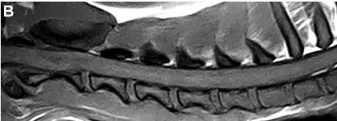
Magnetic resonance images of the cervical spinal cord and surrounding structures. T2W transverse plane at the level of C2 vertebral body.
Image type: radiology (mri)